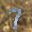
Label: 7